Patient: sex F, age 56
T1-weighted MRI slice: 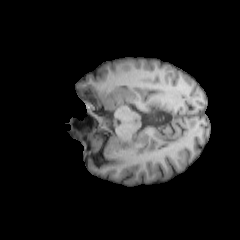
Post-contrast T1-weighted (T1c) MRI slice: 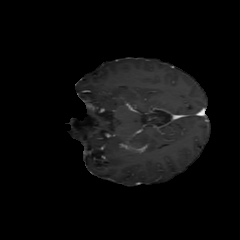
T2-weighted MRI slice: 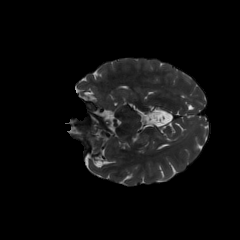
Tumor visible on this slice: no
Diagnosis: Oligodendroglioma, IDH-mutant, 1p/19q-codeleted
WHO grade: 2